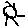
Label: sun